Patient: sex F, age 68
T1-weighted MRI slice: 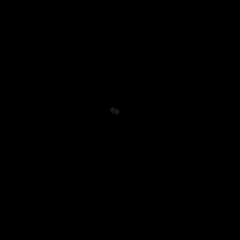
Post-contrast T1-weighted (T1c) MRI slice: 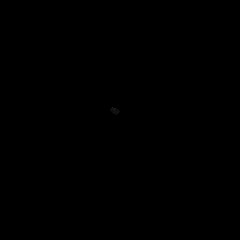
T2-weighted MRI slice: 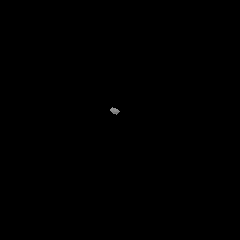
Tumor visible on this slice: no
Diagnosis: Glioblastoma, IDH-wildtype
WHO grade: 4